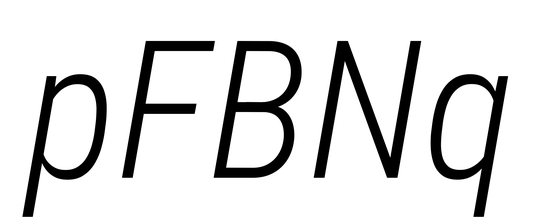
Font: Roboto-Italic_Condensed_Light_Italic